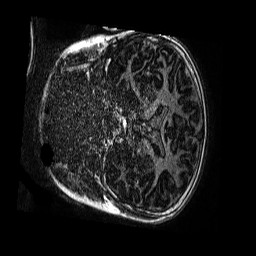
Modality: MP2RAGE
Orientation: coronal
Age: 11
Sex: male
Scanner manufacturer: siemens
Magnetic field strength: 3 T
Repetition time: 4 s
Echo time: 0.00299 s